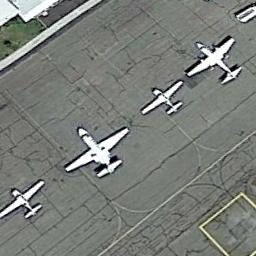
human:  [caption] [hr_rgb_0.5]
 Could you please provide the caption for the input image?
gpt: Two large planes and two small planes docked side by side .

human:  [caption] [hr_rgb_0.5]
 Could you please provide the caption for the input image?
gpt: Four planes of different sizes parked in a line on the airport .

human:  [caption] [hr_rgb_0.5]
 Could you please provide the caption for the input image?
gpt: Four airplanes stopped on the runway beside the grass .

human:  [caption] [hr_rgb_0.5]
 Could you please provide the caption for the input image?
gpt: Several planes of different sizes are parked in a clearing, With many buildings and lawns next to the plane .

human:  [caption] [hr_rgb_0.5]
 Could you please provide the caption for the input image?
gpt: Four planes of different sizes are in the parking lot next to the grass .